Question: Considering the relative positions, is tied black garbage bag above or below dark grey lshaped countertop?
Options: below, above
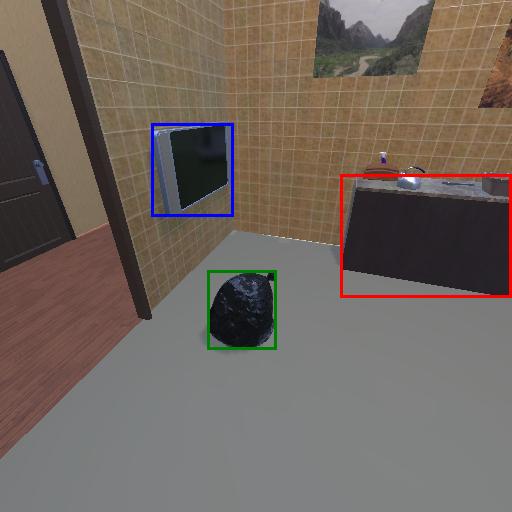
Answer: below